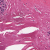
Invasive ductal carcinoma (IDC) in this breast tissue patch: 0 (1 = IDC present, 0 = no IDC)